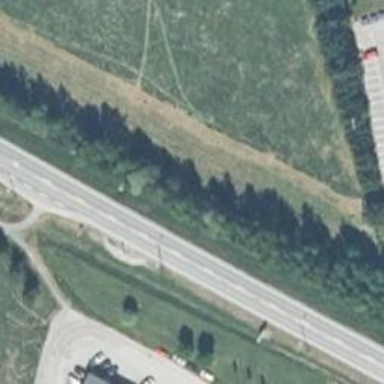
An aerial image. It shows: Asphalt road classified as trunk highway.